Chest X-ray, AP view. Patient: 9 years old, sex M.
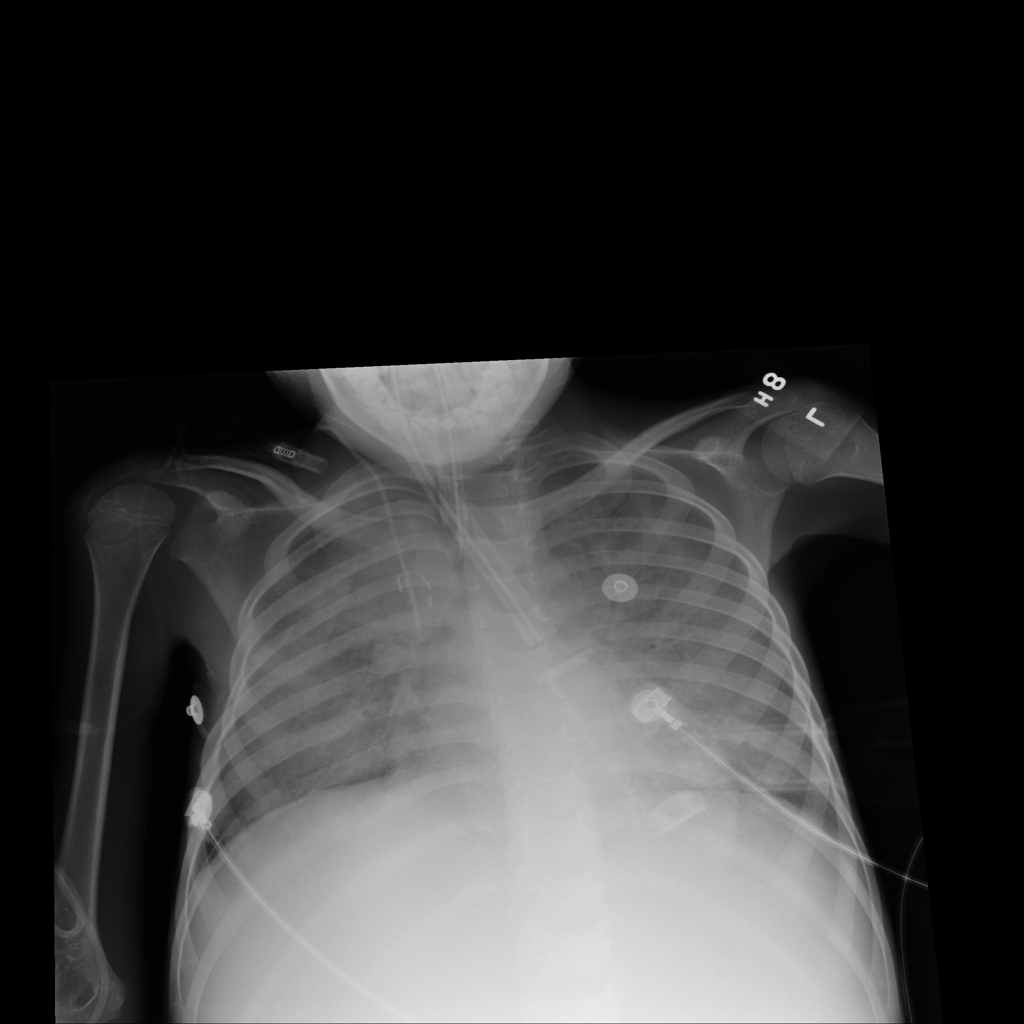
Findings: Consolidation